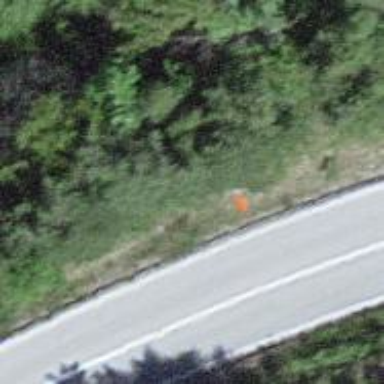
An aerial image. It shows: Pole with roofed pipeline marker.